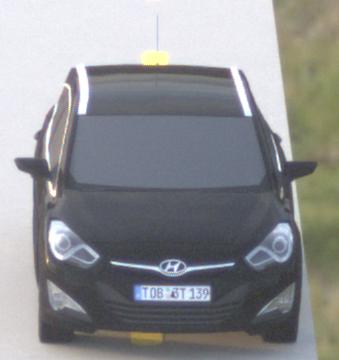
Make: Hyundai
Model: i40 Kombi 1.6 GDI
Detailed model: i40 (VF) Kombi
Model produced from: 2012/08
Model produced until: 2013/09
Doors: 5
Color: black
Road condition: dry road
Daytime: sunrise or sunset
Contrast: low contrast